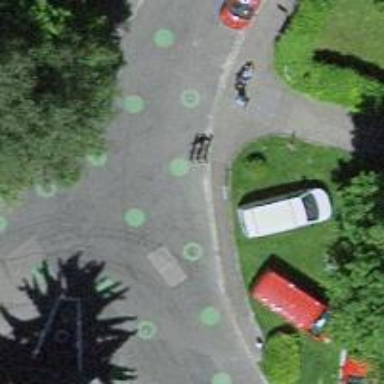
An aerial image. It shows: Kerb barrier.